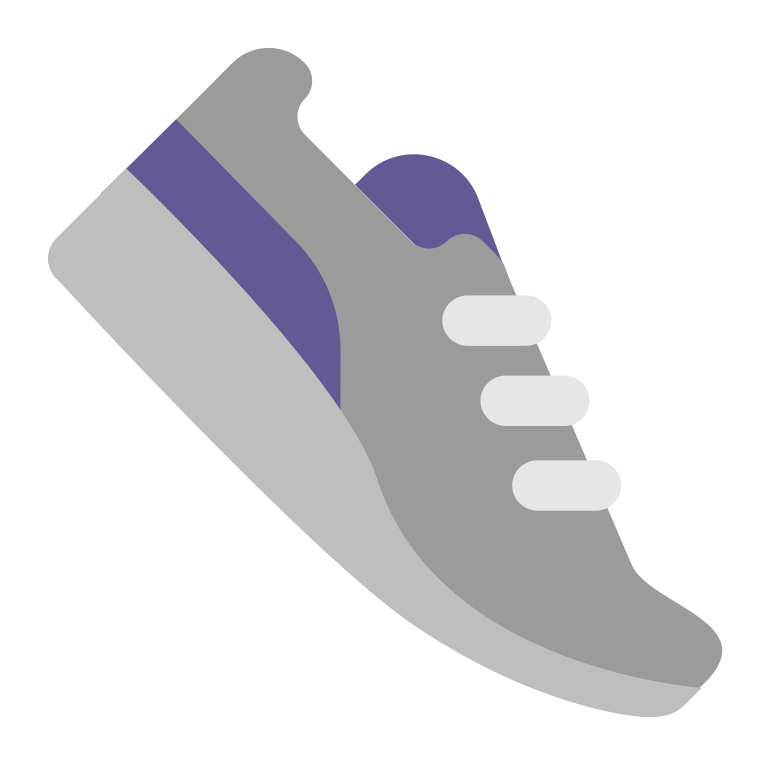
running shoe flat